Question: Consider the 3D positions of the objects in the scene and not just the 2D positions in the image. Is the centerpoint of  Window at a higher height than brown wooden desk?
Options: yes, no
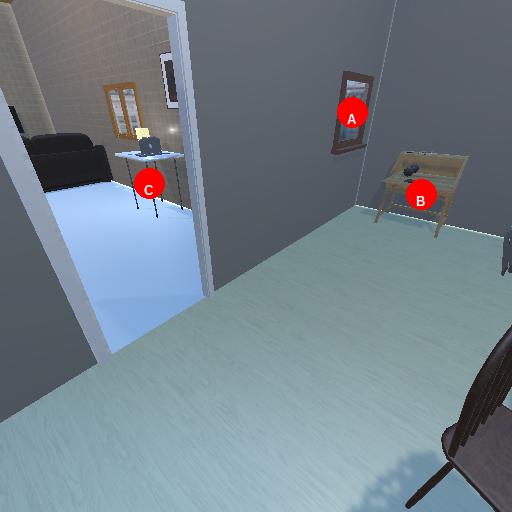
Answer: yes